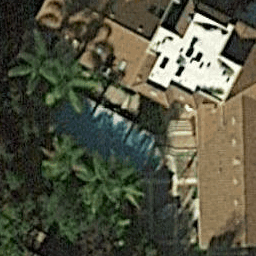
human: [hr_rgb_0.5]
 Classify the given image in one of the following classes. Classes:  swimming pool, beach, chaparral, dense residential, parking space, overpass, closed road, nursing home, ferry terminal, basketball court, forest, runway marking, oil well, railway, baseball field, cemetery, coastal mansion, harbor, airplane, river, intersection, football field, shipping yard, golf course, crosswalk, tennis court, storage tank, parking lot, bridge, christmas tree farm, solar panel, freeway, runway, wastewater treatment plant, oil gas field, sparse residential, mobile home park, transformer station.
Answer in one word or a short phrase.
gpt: swimming pool